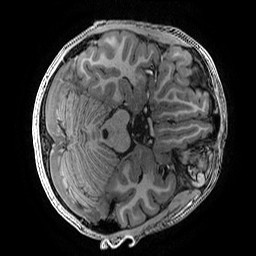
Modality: T1w
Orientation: axial
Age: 14
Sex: male
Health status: ill
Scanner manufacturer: ge
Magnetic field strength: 3 T
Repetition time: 0.007664 s
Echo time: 0.00342 s